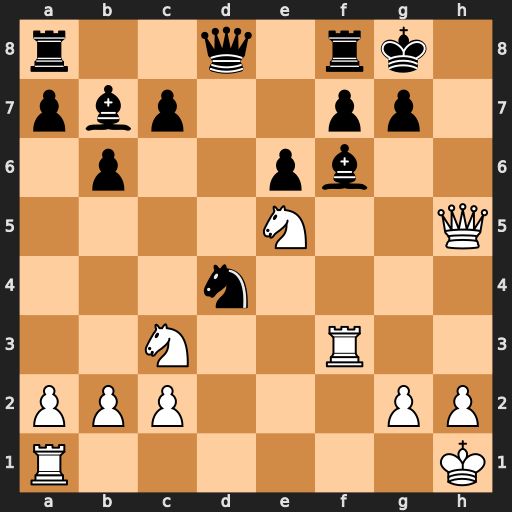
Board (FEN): r2q1rk1/pbp2pp1/1p2pb2/4N2Q/3n4/2N2R2/PPP3PP/R6K
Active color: w
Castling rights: -
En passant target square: -
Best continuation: Rh3 Bh4 Rxh4 Qxh4 Qxh4